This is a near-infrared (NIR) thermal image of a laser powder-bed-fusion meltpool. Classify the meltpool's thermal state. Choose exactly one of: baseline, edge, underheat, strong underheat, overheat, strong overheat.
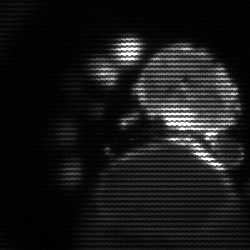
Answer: edge